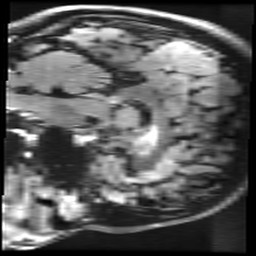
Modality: FLAIR
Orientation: sagittal
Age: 21
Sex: female
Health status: healthy
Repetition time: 12 s
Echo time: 0.09782 s